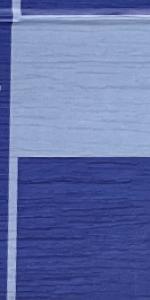
Label: Empty